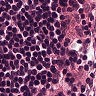
Metastatic tissue present: no